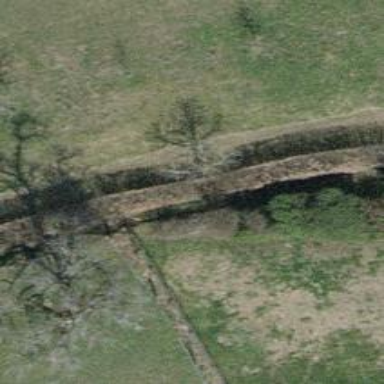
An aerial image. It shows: Hedge acting as barrier.